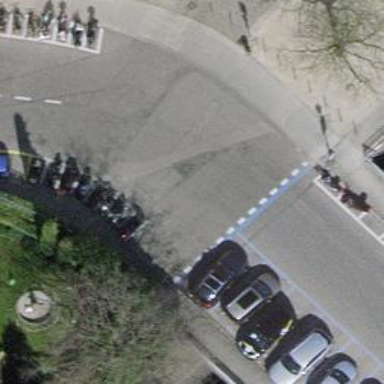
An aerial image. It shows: Asphalt road in living street.